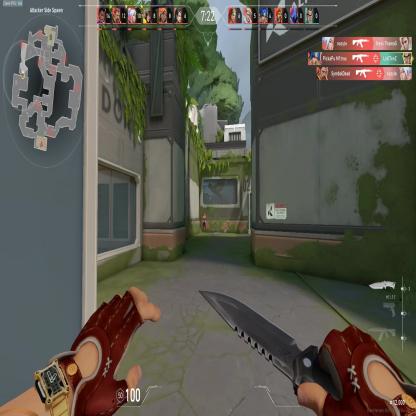
Label: enemy